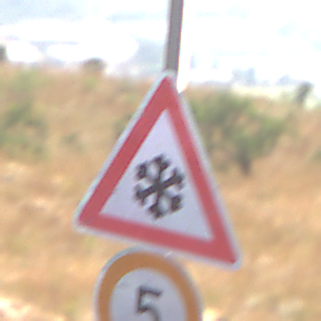
Verkehrszeichen: SchneeOderEisglaette
Zusatzzeichen unten: Geschwindigkeit5
Umgebung: Outdoor, Nature
Tageszeit: Midday
Wetter: PartlyCloudy
Licht: Natural
Jahreszeit: NotSpecified
Kontrast: HighContrast